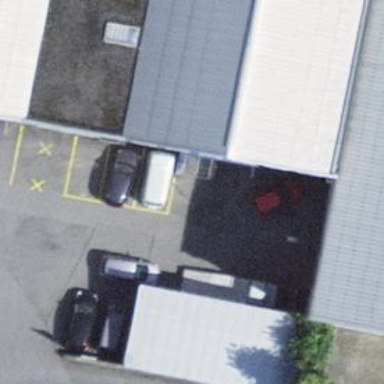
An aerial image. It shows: Car repair shop.